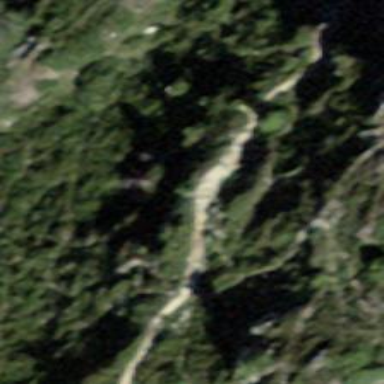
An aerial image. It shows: Rocky path.